Aerial crown-view tile of a tropical tree (Barro Colorado Island, Panama), acquired 20250124:
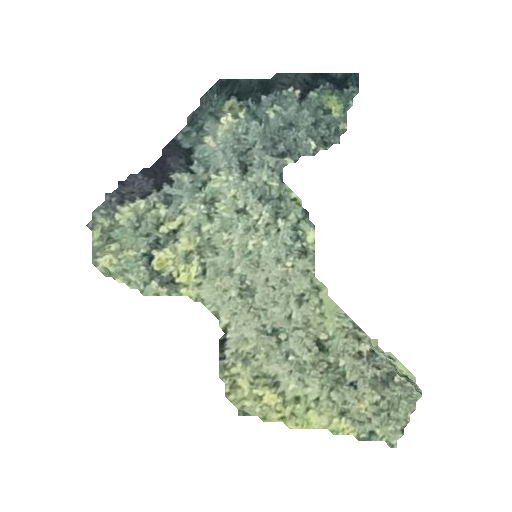
Species: Celtis schippii
GBIF accepted scientific name: Celtis schippii
Crown area: 91.34 m²